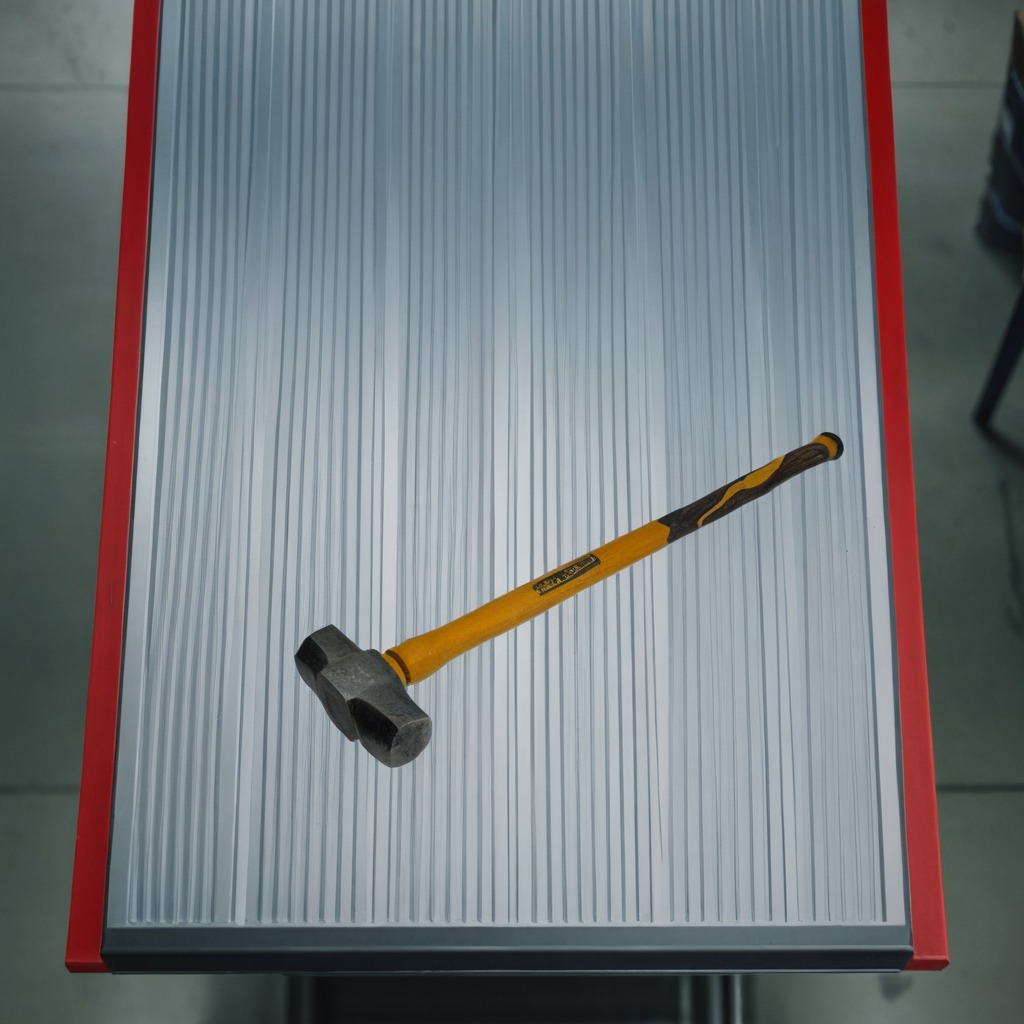
A hammer is lying on the toolbox surface in an airplane hangar workshop.